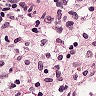
Metastatic tissue present: no